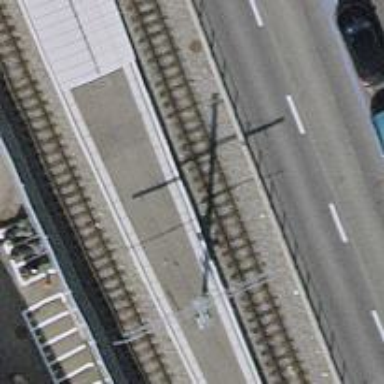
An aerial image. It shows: Narrow-gauge railway with single track. The railway is electrified with contact line.